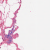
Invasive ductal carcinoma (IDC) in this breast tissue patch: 0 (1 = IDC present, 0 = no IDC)